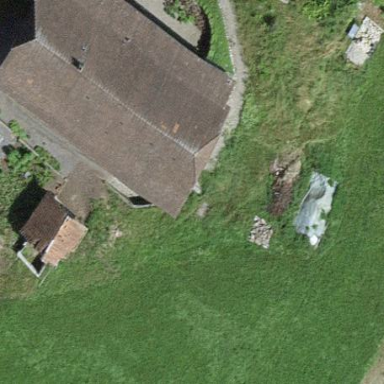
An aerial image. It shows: Farm building.